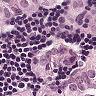
Metastatic tissue present: no